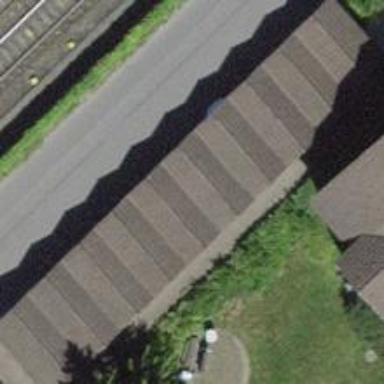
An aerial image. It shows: Group of garages.